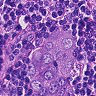
Metastatic tissue present: yes